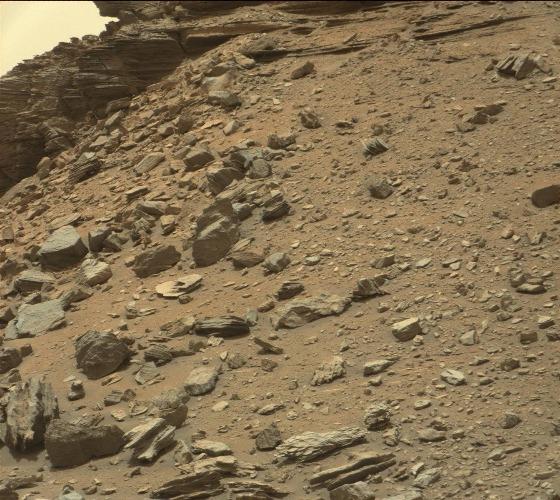
Terrain classes present: Bedrock, Gravel / Sand / Soil, Rock, Shadow, Sky / Distant Mountains